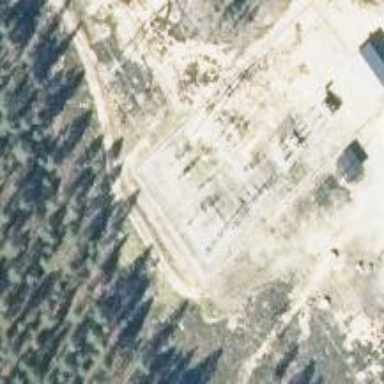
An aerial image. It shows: Distribution level power substation enclosed by fence.